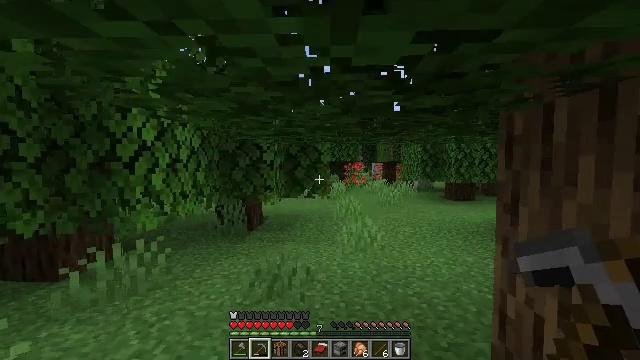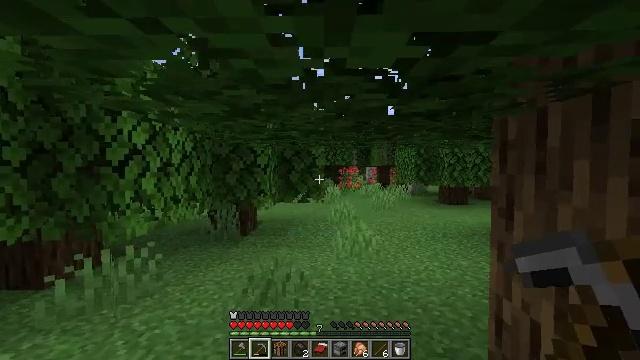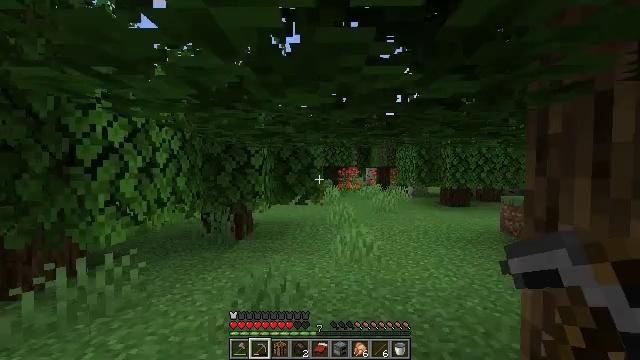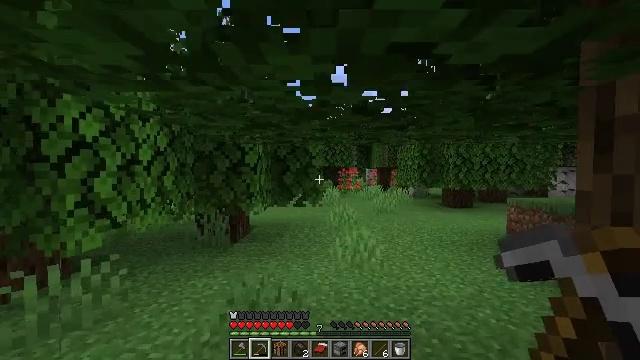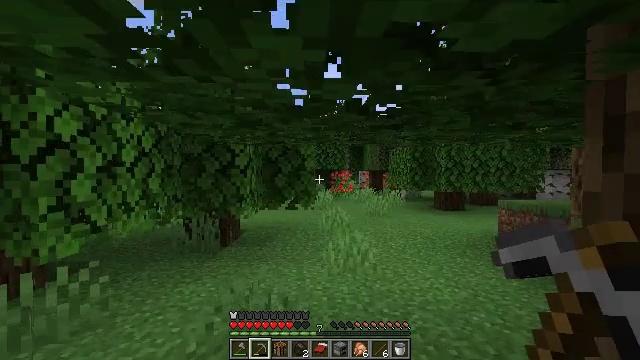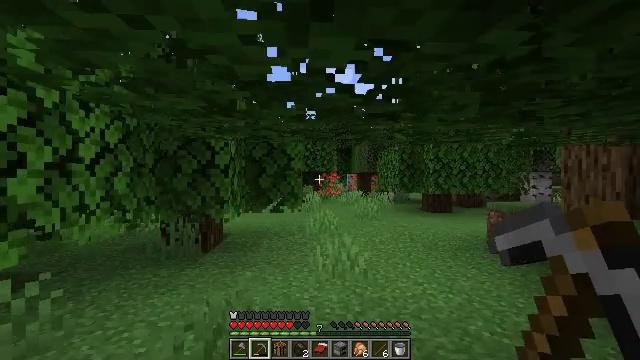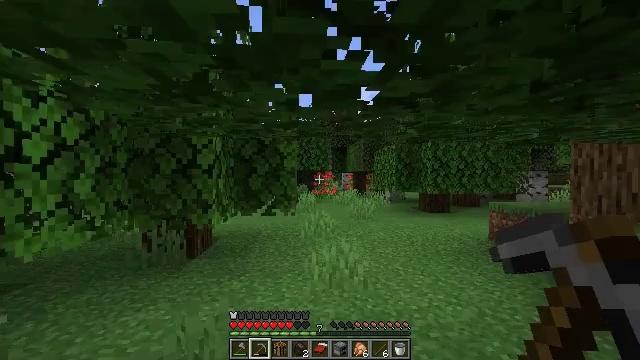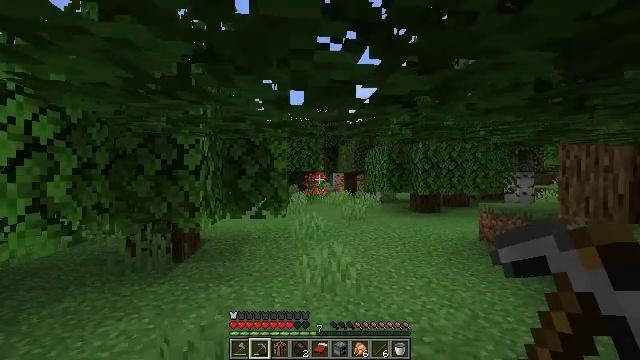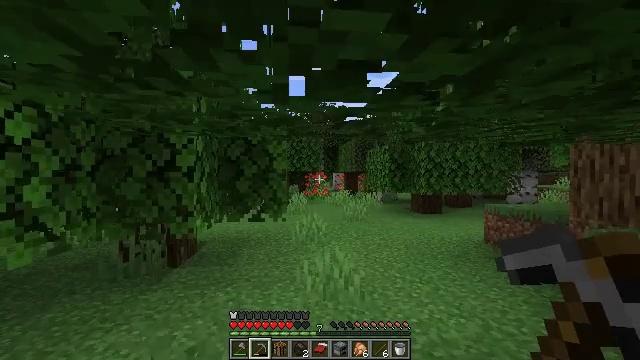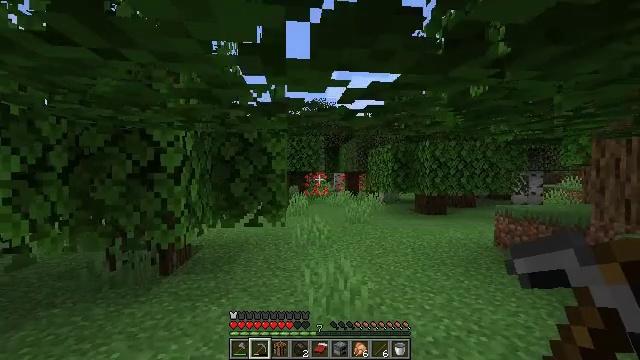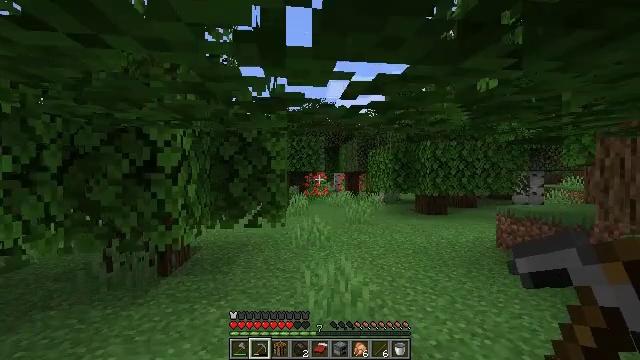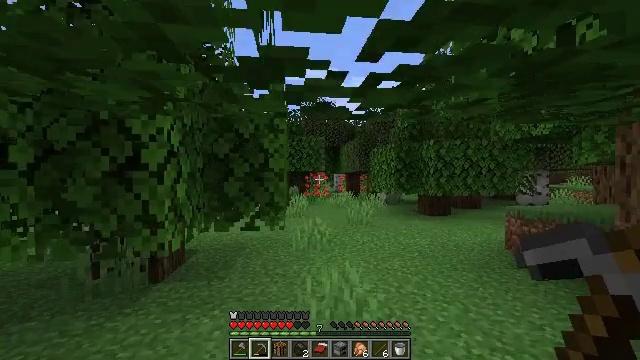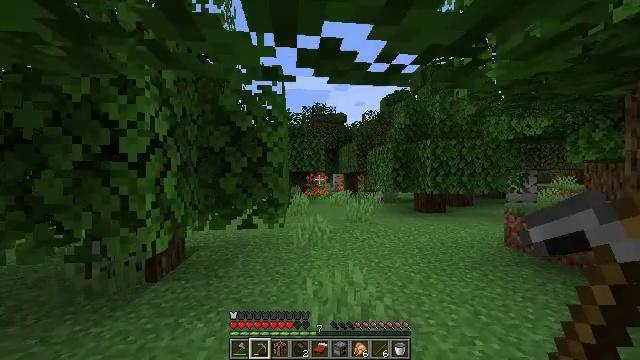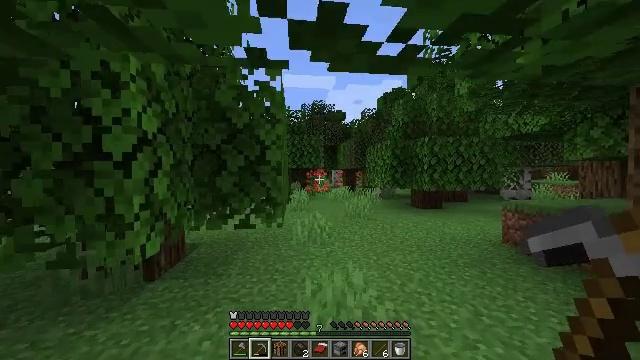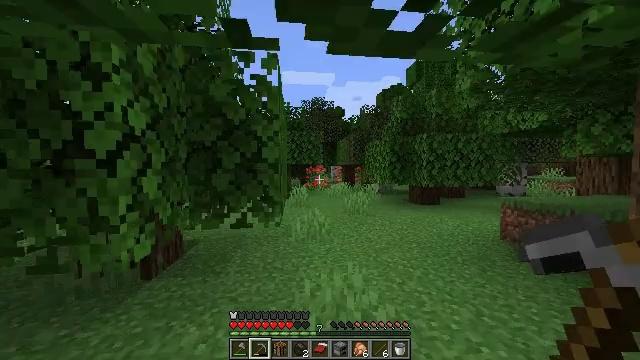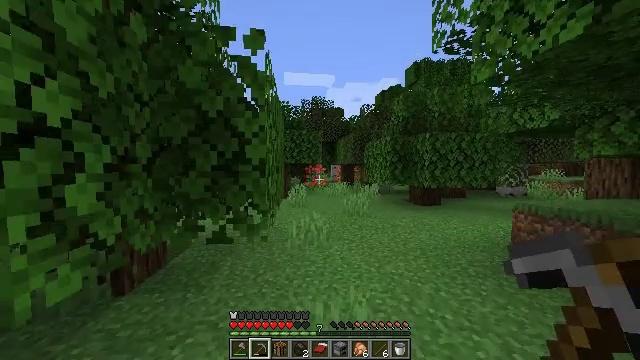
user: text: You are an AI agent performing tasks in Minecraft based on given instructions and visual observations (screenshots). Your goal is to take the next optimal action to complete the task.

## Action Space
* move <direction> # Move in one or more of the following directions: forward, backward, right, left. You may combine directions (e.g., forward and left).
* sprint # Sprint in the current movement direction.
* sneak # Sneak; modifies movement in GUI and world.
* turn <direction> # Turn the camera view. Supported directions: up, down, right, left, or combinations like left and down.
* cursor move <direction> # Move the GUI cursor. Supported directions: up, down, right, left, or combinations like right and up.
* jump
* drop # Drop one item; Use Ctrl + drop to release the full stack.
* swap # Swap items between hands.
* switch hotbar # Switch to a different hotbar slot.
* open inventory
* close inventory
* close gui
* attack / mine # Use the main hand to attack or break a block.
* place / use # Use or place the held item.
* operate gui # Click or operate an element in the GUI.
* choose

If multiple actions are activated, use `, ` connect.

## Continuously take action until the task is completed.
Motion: motion action
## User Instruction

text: Get some roses from the rose bush.
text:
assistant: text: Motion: move forward, turn right
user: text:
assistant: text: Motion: move forward
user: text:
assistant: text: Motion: move forward
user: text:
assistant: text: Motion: move forward, turn right
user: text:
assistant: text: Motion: move forward, turn right
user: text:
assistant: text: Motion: move forward, turn right
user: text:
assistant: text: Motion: move forward, turn right
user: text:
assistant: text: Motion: move forward
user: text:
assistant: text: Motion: move forward
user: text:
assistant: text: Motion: move forward
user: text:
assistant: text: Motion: move forward, sprint
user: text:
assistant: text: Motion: move forward, sprint
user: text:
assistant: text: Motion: move forward, sprint
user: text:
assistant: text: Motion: move forward, sprint, turn down
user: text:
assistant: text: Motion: move forward, sprint
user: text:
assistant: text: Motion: move forward, sprint
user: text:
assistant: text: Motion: move forward, sprint
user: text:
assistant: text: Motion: move forward, sprint
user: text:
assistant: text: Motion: move forward and move right, sprint
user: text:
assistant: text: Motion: move forward and move right, sprint
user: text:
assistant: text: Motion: move forward and move right, sprint
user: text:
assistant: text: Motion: move forward and move right, sprint
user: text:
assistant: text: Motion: move forward and move right, sprint
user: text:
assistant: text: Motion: move forward, sprint
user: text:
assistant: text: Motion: move forward, sprint
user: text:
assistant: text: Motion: move forward, sprint
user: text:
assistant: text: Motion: move forward, sprint
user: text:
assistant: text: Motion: move forward, sprint, turn left
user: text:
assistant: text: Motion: move forward, sprint, turn left
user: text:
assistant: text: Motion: move forward, sprint